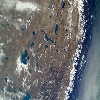
Label: land